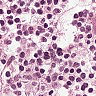
Metastatic tissue present: no